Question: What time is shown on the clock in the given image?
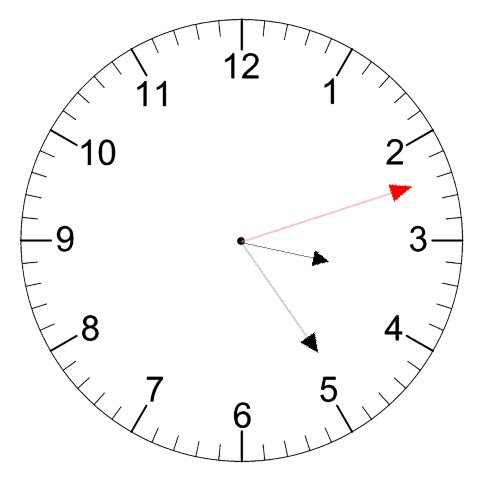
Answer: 03:24:12